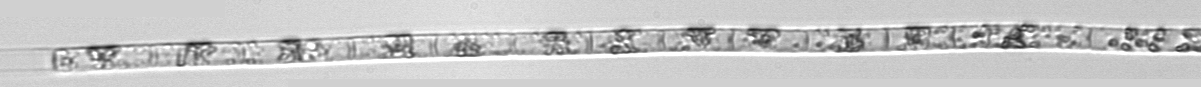
Label: Leptocylindrus